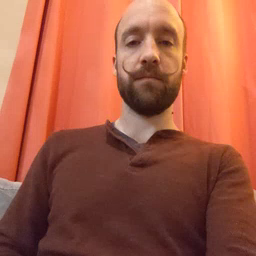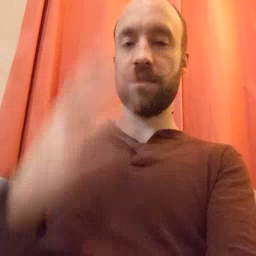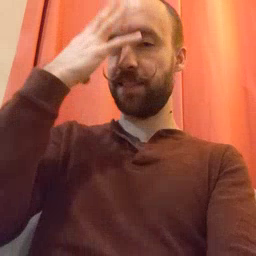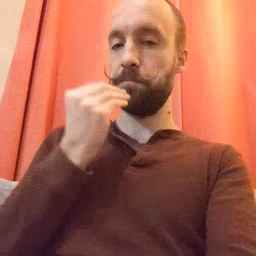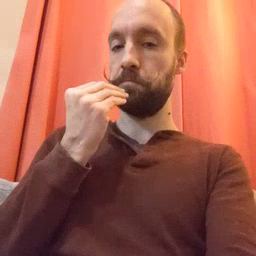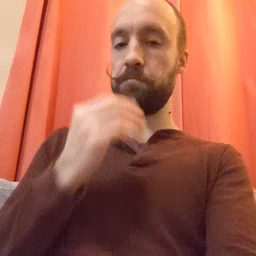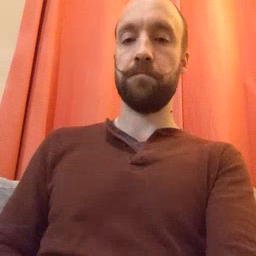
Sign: sleep